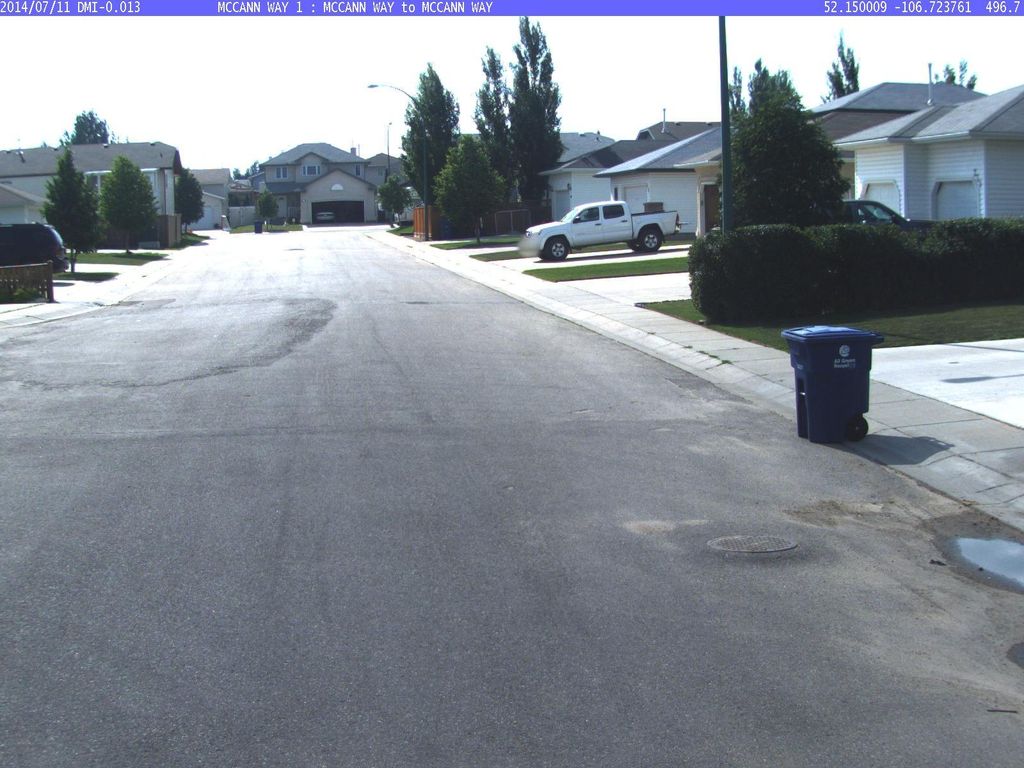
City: saskatoon